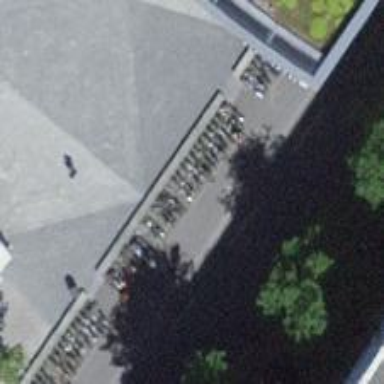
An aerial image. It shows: Bicycle parking area.